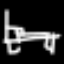
Label: bed